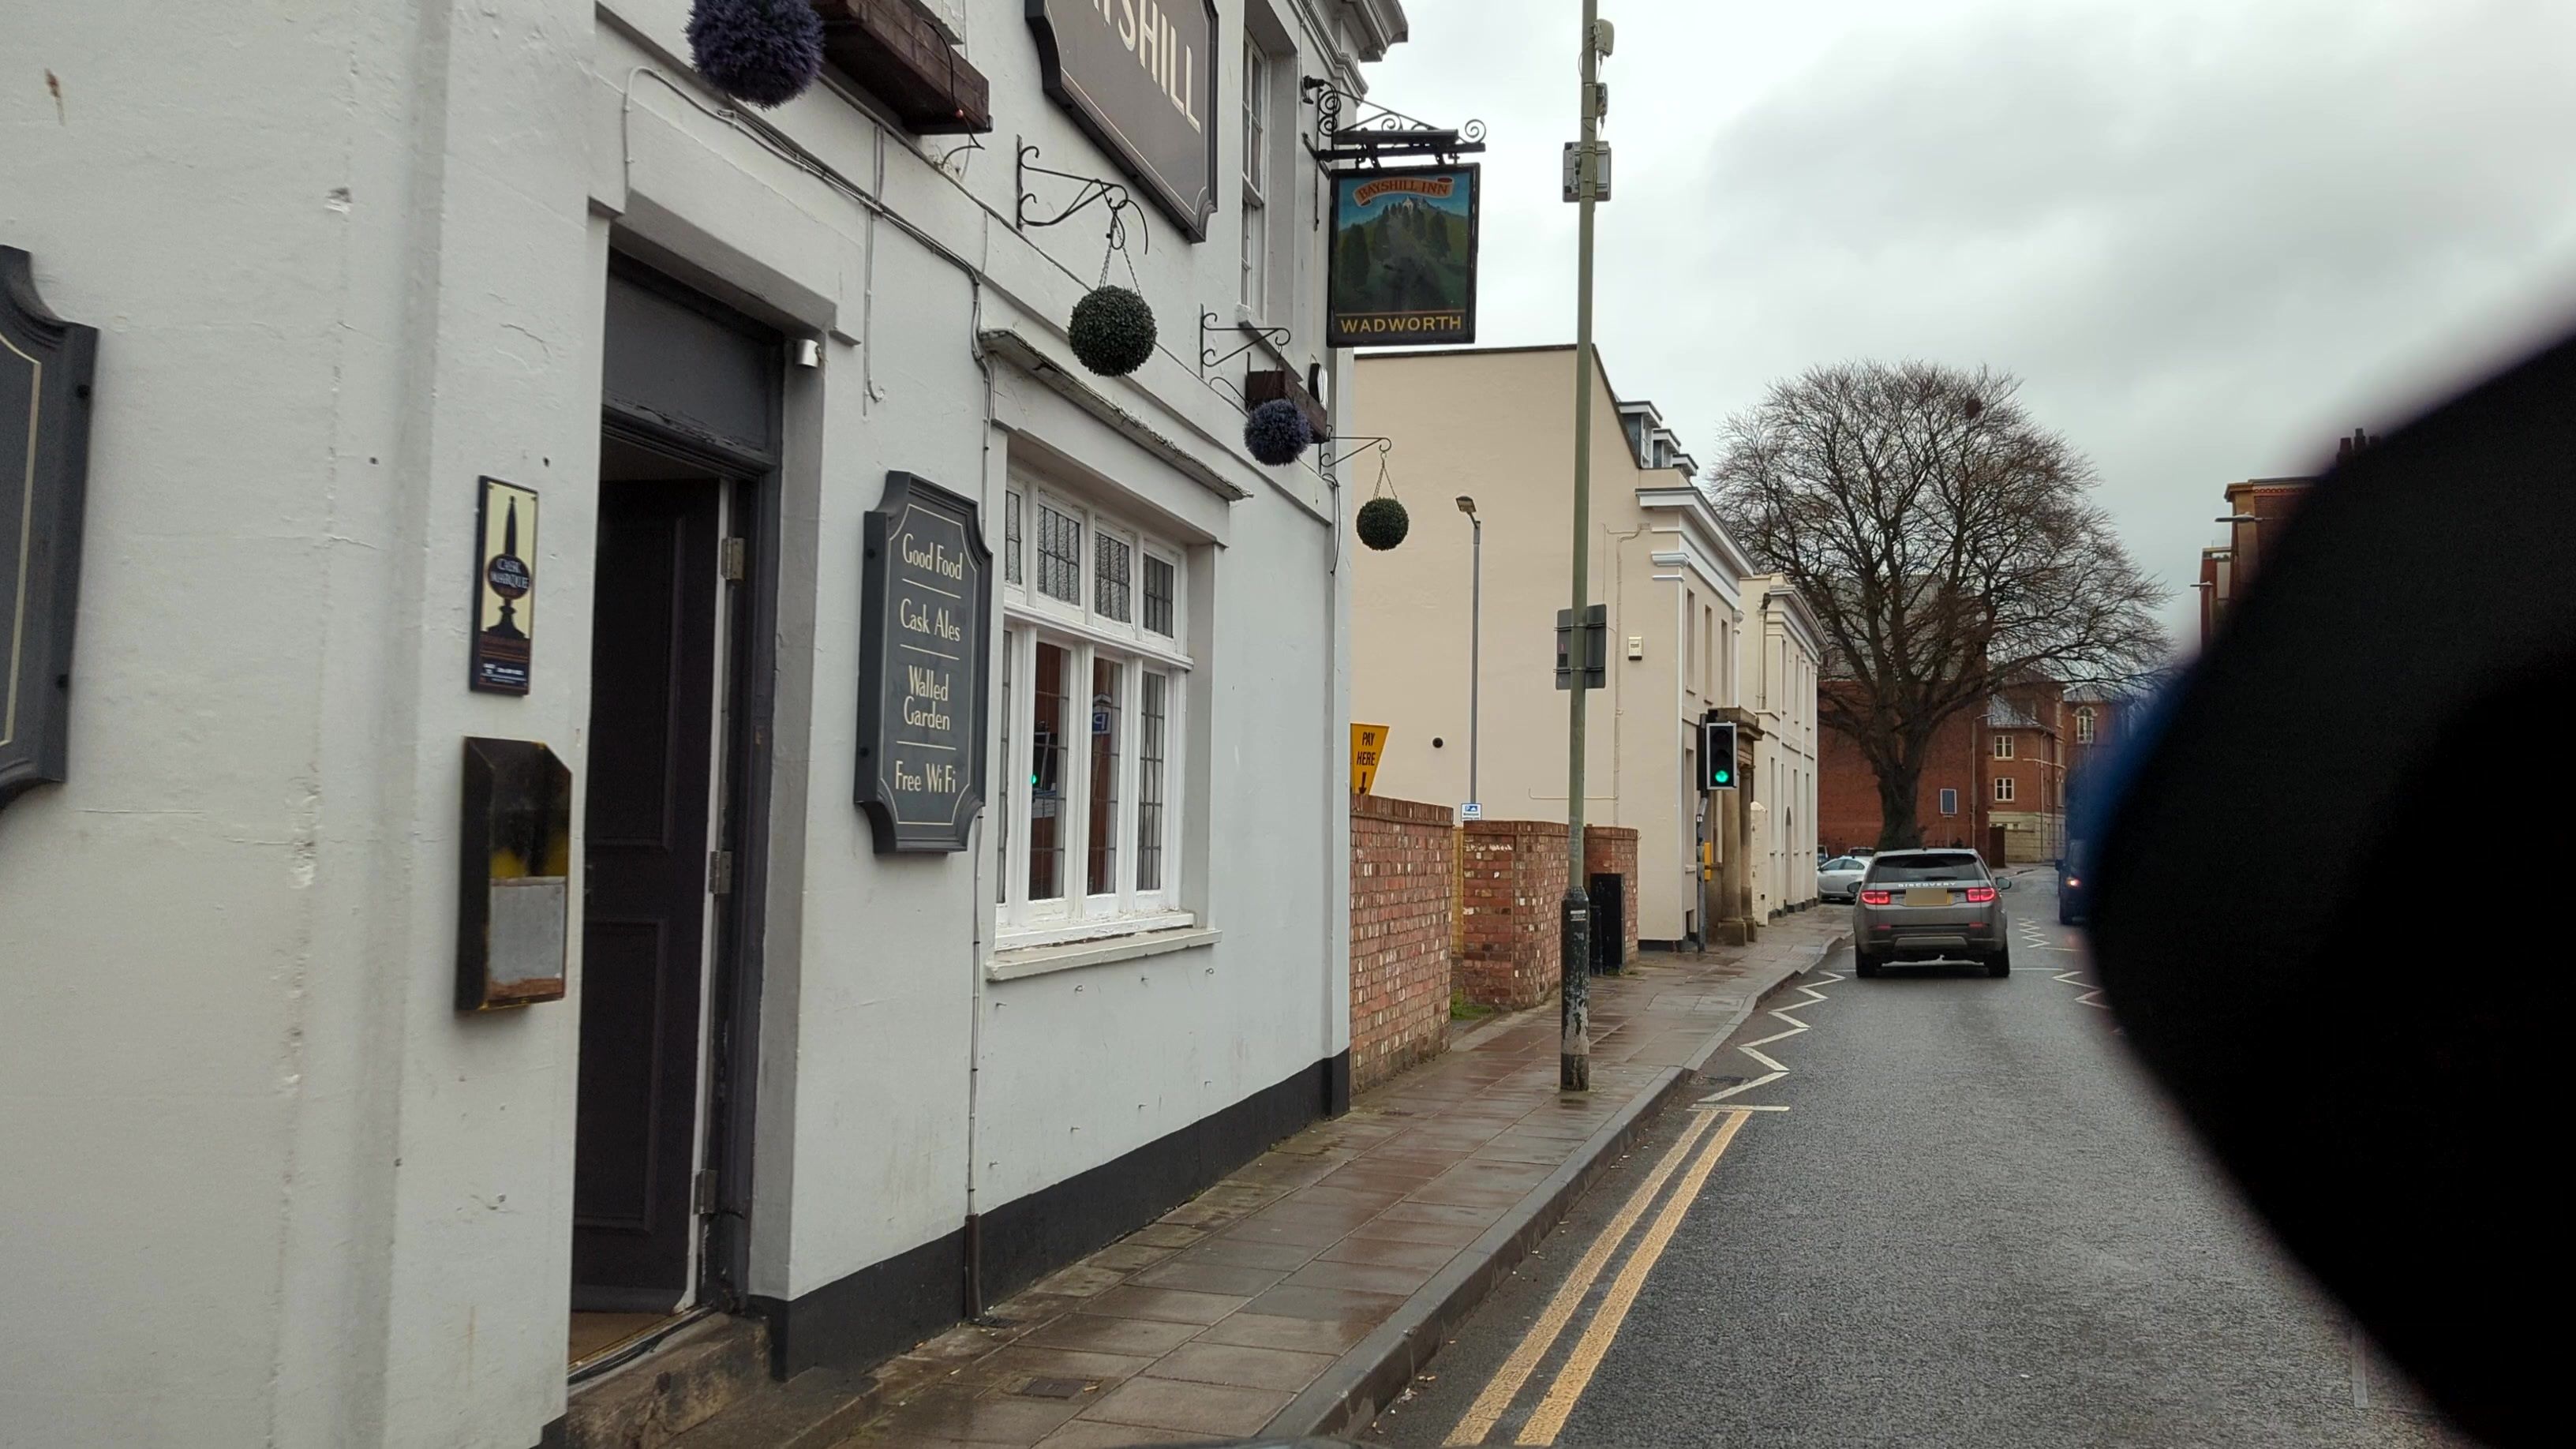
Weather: snowy
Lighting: day
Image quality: good
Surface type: walking surface
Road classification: residential, cycleway
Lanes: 2
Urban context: urban centre
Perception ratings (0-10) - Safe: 6.66, Lively: 5.45, Beautiful: 8.02, Boring: 3.95, Depressing: 6.48, Wealthy: 8.45